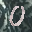
Label: 0